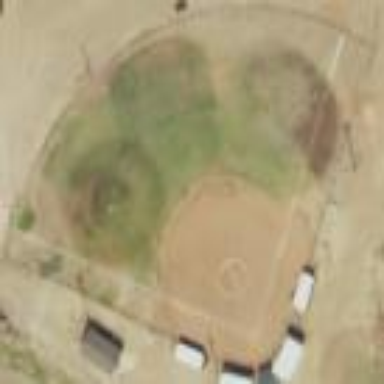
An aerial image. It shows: Baseball pitch for leisure land activities.